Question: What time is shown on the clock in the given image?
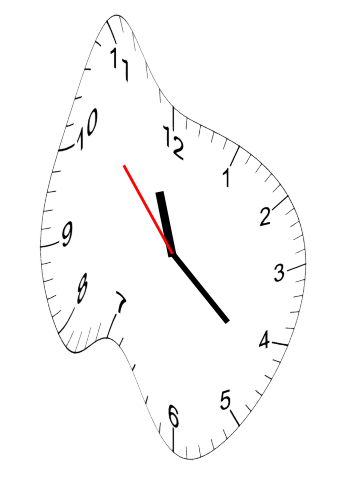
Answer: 11:21:53